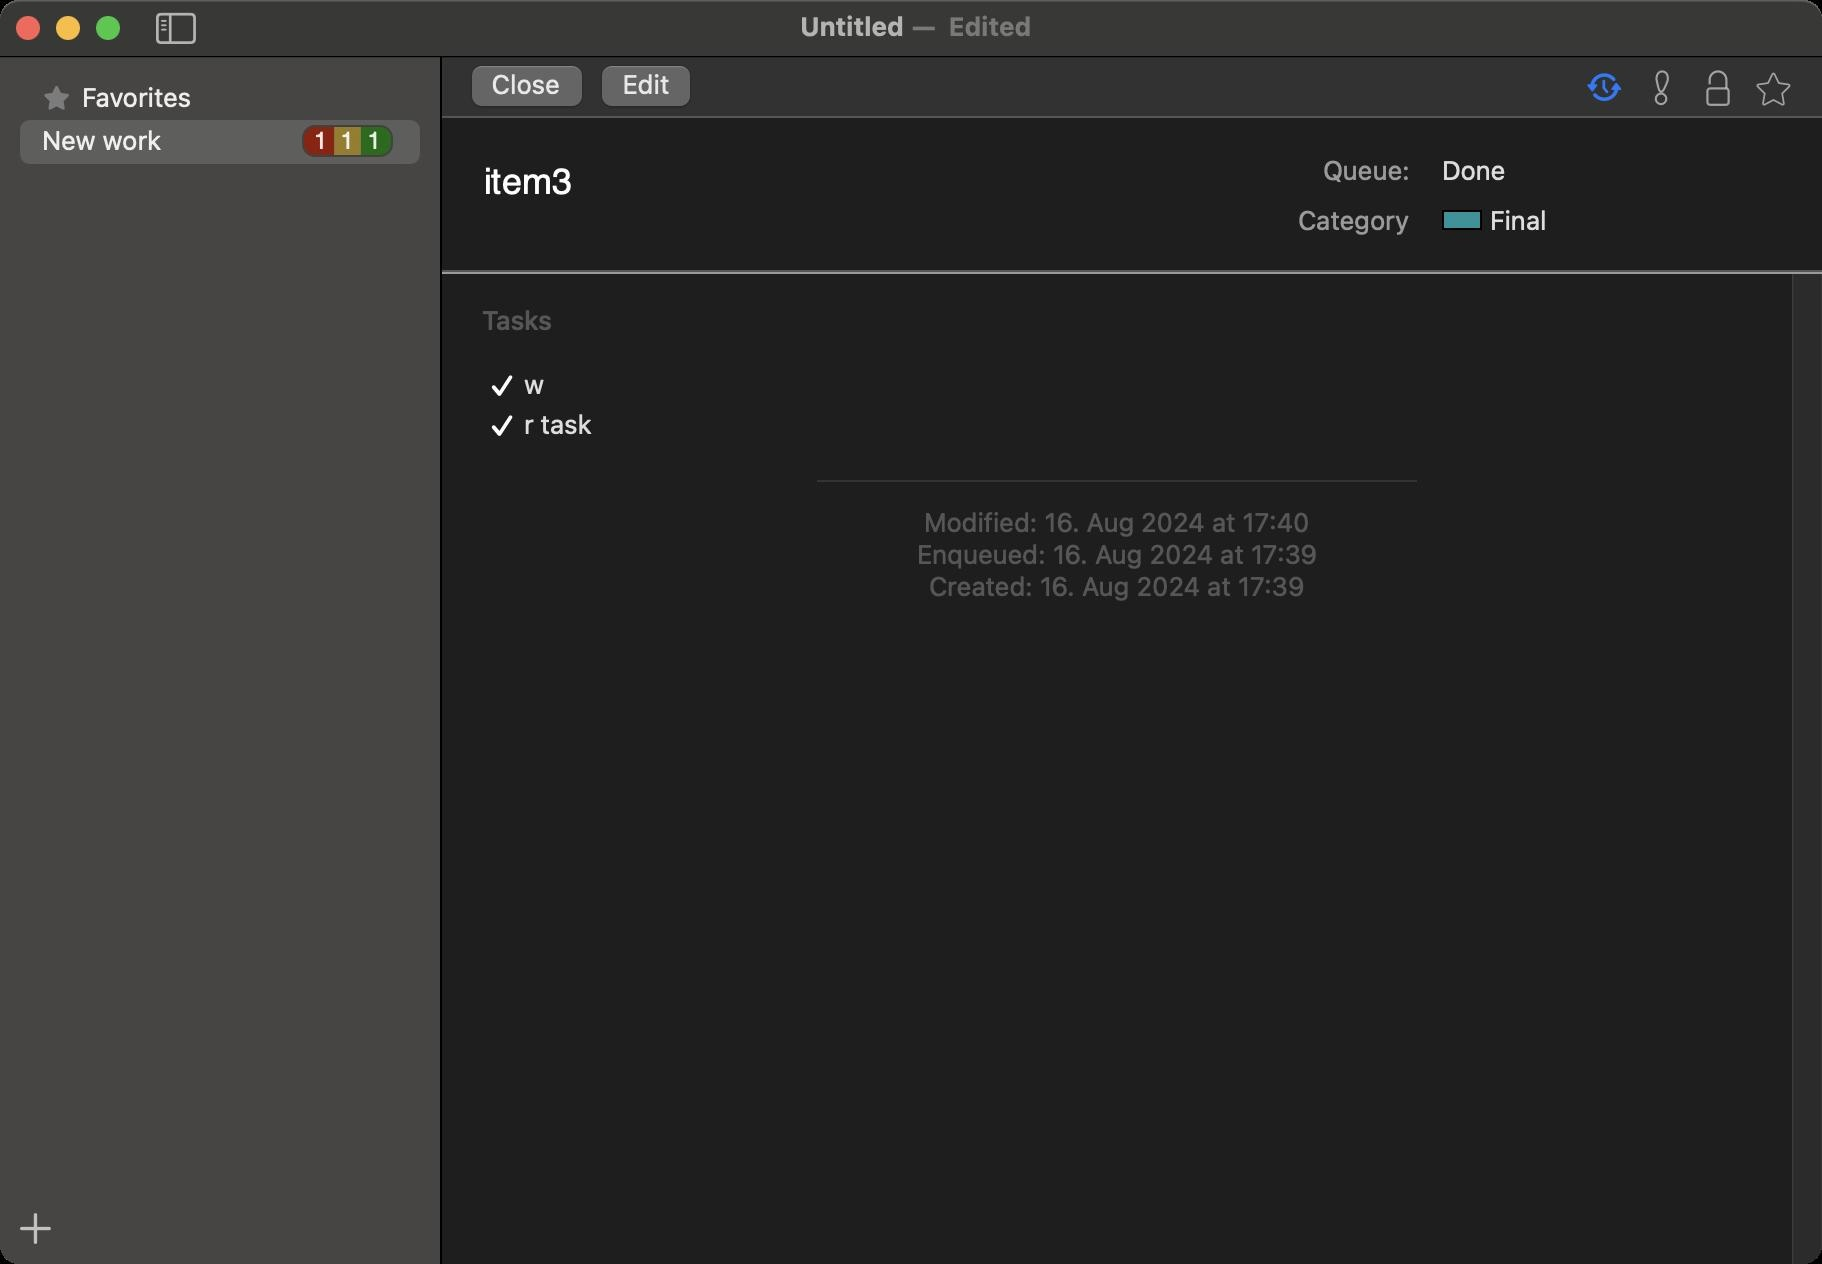
Accessibility tree:
{"name": "Untitled", "role": "AXWindow", "description": null, "role_description": "standard window", "value": null, "position": "415.00;248.00", "size": "911;632", "children": [{"name": null, "role": "AXSplitGroup", "description": null, "role_description": "split group", "value": null, "position": "0.00;28.00", "size": "911;604", "children": [{"name": null, "role": "AXScrollArea", "description": null, "role_description": "scroll area", "value": null, "position": "0.00;28.00", "size": "220;569", "children": [{"name": null, "role": "AXTable", "description": null, "role_description": "table", "value": null, "position": "0.00;28.00", "size": "220;569", "children": [{"name": null, "role": "AXRow", "description": null, "role_description": "table row", "value": null, "position": "0.00;38.00", "size": "220;22", "children": [{"name": null, "role": "AXCell", "description": null, "role_description": "cell", "value": null, "position": "16.00;40.00", "size": "188;17", "children": [{"name": null, "role": "AXStaticText", "description": null, "role_description": "text", "value": "Favorites", "position": "39.00;40.50", "size": "142;16", "children": []}]}]}, {"name": null, "role": "AXRow", "description": null, "role_description": "table row", "value": null, "position": "0.00;60.00", "size": "220;22", "children": [{"name": null, "role": "AXCell", "description": null, "role_description": "cell", "value": null, "position": "16.00;62.00", "size": "188;17", "children": [{"name": null, "role": "AXTextField", "description": null, "role_description": "text field", "value": "New work", "position": "19.00;62.00", "size": "128;17", "children": []}]}]}, {"name": null, "role": "AXColumn", "description": null, "role_description": "column", "value": null, "position": "10.00;28.00", "size": "200;569", "children": []}]}]}, {"name": "", "role": "AXButton", "description": null, "role_description": "button", "value": null, "position": "8.00;602.00", "size": "20;24", "children": []}, {"name": null, "role": "AXSplitter", "description": null, "role_description": "splitter", "value": 220.0, "position": "220.00;28.00", "size": "1;604", "children": []}, {"name": null, "role": "AXSplitGroup", "description": null, "role_description": "split group", "value": null, "position": "221.00;28.00", "size": "690;604", "children": [{"name": null, "role": "AXGroup", "description": null, "role_description": "group", "value": null, "position": "221.00;28.00", "size": "690;604", "children": [{"name": "Edit", "role": "AXButton", "description": null, "role_description": "button", "value": null, "position": "294.00;28.00", "size": "58;32", "children": []}, {"name": "Close", "role": "AXButton", "description": null, "role_description": "button", "value": null, "position": "229.00;28.00", "size": "69;32", "children": []}, {"name": "", "role": "AXCheckBox", "description": "Show modification history", "role_description": "toggle button", "value": 1, "position": "792.00;30.00", "size": "20;26", "children": []}, {"name": "", "role": "AXButton", "description": null, "role_description": "button", "value": null, "position": "822.00;35.00", "size": "18;18", "children": []}, {"name": "", "role": "AXButton", "description": null, "role_description": "button", "value": null, "position": "850.00;35.00", "size": "18;18", "children": []}, {"name": "", "role": "AXButton", "description": null, "role_description": "button", "value": null, "position": "878.00;35.00", "size": "18;18", "children": []}, {"name": null, "role": "AXStaticText", "description": null, "role_description": "text", "value": "Queue:", "position": "659.50;77.00", "size": "48;16", "children": []}, {"name": null, "role": "AXStaticText", "description": null, "role_description": "text", "value": "Category", "position": "647.00;102.00", "size": "60;16", "children": []}, {"name": null, "role": "AXImage", "description": "", "role_description": "image", "value": null, "position": "721.00;105.00", "size": "20;10", "children": []}, {"name": null, "role": "AXStaticText", "description": null, "role_description": "text", "value": "Final", "position": "743.00;102.00", "size": "186;17", "children": []}, {"name": null, "role": "AXStaticText", "description": null, "role_description": "text", "value": "Done", "position": "719.00;77.00", "size": "135;17", "children": []}, {"name": null, "role": "AXScrollArea", "description": null, "role_description": "scroll area", "value": null, "position": "236.00;78.00", "size": "393;39", "children": [{"name": null, "role": "AXTextArea", "description": null, "role_description": "text entry area", "value": "item3", "position": "237.00;79.00", "size": "391;37", "children": []}]}, {"name": null, "role": "AXScrollArea", "description": null, "role_description": "scroll area", "value": null, "position": "221.00;137.00", "size": "690;495", "children": [{"name": null, "role": "AXStaticText", "description": null, "role_description": "text", "value": "Tasks", "position": "239.00;152.00", "size": "40;16", "children": []}, {"name": null, "role": "AXScrollArea", "description": null, "role_description": "scroll area", "value": null, "position": "226.00;171.00", "size": "655;54", "children": [{"name": null, "role": "AXTable", "description": null, "role_description": "table", "value": null, "position": "227.00;172.00", "size": "653;52", "children": [{"name": null, "role": "AXRow", "description": null, "role_description": "table row", "value": null, "position": "227.00;182.00", "size": "653;20", "children": [{"name": null, "role": "AXCell", "description": null, "role_description": "cell", "value": null, "position": "243.00;183.00", "size": "621;18", "children": [{"name": null, "role": "AXImage", "description": "", "role_description": "image", "value": null, "position": "245.00;187.00", "size": "12;12", "children": []}, {"name": null, "role": "AXStaticText", "description": null, "role_description": "text", "value": "w", "position": "260.00;184.00", "size": "14;16", "children": []}]}]}, {"name": null, "role": "AXRow", "description": null, "role_description": "table row", "value": null, "position": "227.00;202.00", "size": "653;20", "children": [{"name": null, "role": "AXCell", "description": null, "role_description": "cell", "value": null, "position": "243.00;203.00", "size": "621;18", "children": [{"name": null, "role": "AXImage", "description": "", "role_description": "image", "value": null, "position": "245.00;207.00", "size": "12;12", "children": []}, {"name": null, "role": "AXStaticText", "description": null, "role_description": "text", "value": "r task", "position": "260.00;204.00", "size": "38;16", "children": []}]}]}, {"name": null, "role": "AXColumn", "description": null, "role_description": "column", "value": null, "position": "237.00;172.00", "size": "633;52", "children": []}]}]}, {"name": null, "role": "AXStaticText", "description": null, "role_description": "text", "value": "Modified: 16. Aug 2024 at 17:40", "position": "460.00;253.00", "size": "197;16", "children": []}, {"name": null, "role": "AXStaticText", "description": null, "role_description": "text", "value": "Enqueued: 16. Aug 2024 at 17:39", "position": "456.50;269.00", "size": "204;16", "children": []}, {"name": null, "role": "AXStaticText", "description": null, "role_description": "text", "value": "Created: 16. Aug 2024 at 17:39", "position": "462.50;285.00", "size": "192;16", "children": []}, {"name": null, "role": "AXScrollBar", "description": null, "role_description": "scroll bar", "value": 0.0, "position": "896.00;137.00", "size": "15;495", "children": []}]}]}]}]}, {"name": null, "role": "AXStaticText", "description": null, "role_description": "text", "value": "—", "position": "454.00;5.00", "size": "16;16", "children": []}, {"name": null, "role": "AXButton", "description": null, "role_description": "close button", "value": null, "position": "7.00;6.00", "size": "14;16", "children": []}, {"name": null, "role": "AXButton", "description": null, "role_description": "full screen button", "value": null, "position": "47.00;6.00", "size": "14;16", "children": [{"name": null, "role": "AXGroup", "description": null, "role_description": "group", "value": null, "position": "47.00;6.00", "size": "14;16", "children": [{"name": null, "role": "AXGroup", "description": null, "role_description": "group", "value": null, "position": "47.00;6.00", "size": "14;16", "children": []}]}]}, {"name": null, "role": "AXButton", "description": null, "role_description": "minimize button", "value": null, "position": "27.00;6.00", "size": "14;16", "children": []}, {"name": "", "role": "AXButton", "description": null, "role_description": "button", "value": null, "position": "76.00;3.50", "size": "24;21", "children": []}, {"name": "Edited", "role": "AXMenuButton", "description": "document actions", "role_description": "menu button", "value": null, "position": "471.00;5.00", "size": "54;16", "children": []}, {"name": null, "role": "AXStaticText", "description": null, "role_description": "text", "value": "Untitled", "position": "398.00;5.00", "size": "56;16", "children": []}]}